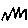
Label: zigzag